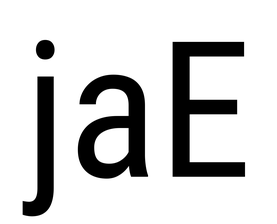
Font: Roboto_Condensed_Regular